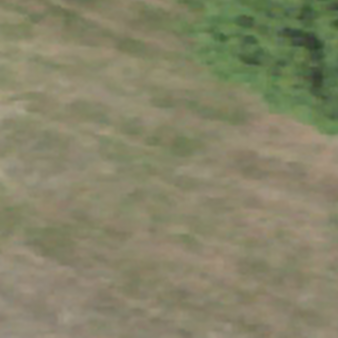
Label: other